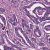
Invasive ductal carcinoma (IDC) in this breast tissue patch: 1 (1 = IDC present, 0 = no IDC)